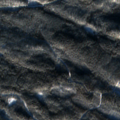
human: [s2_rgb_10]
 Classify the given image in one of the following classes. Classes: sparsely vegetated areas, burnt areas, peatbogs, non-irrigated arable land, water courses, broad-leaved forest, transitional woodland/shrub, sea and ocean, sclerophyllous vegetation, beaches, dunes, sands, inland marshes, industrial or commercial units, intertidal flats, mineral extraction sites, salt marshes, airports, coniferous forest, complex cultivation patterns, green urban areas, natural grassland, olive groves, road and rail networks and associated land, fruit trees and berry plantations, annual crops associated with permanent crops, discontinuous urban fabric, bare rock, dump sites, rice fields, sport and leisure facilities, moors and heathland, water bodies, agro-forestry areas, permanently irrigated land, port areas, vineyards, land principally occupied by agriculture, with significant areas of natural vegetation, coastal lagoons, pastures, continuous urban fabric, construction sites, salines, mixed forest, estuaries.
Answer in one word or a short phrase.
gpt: coniferous forest, mixed forest